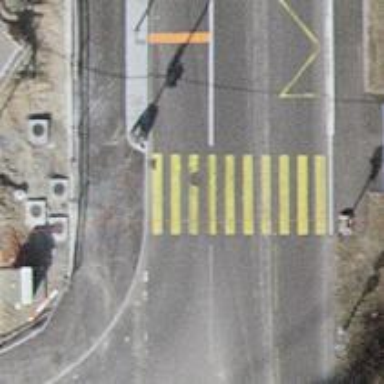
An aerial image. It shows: Footway with asphalt surface and crossing.